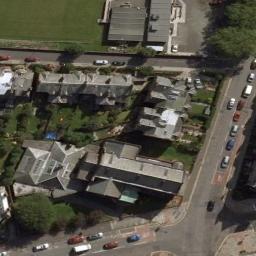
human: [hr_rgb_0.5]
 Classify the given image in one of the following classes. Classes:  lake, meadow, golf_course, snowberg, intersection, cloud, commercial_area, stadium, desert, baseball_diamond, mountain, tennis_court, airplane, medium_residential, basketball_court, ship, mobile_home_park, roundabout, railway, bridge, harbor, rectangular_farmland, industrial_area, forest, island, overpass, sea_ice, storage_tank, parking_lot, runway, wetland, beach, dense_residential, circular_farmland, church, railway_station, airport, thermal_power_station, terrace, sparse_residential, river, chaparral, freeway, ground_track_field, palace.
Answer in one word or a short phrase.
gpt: church